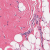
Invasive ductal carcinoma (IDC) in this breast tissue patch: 0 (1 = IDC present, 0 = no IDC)